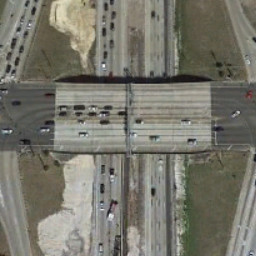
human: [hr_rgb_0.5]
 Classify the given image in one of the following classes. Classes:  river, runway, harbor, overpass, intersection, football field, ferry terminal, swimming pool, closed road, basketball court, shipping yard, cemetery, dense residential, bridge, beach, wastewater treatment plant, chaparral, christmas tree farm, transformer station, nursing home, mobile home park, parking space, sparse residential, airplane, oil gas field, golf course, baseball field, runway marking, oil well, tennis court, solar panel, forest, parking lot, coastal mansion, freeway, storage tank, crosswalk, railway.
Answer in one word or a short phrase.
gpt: overpass